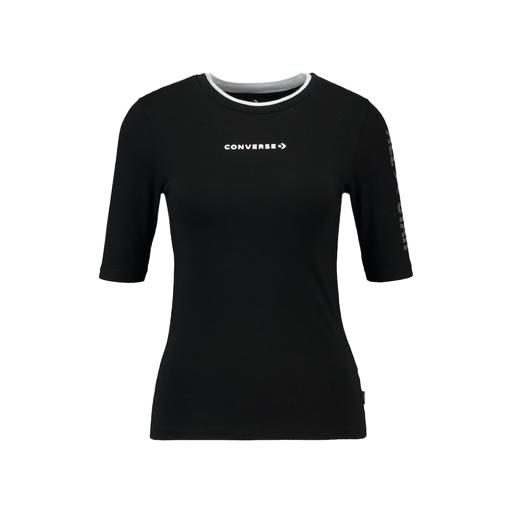
mid t-shirt, slim crew tee, black fitted tee, white background